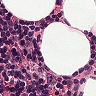
Metastatic tissue present: no